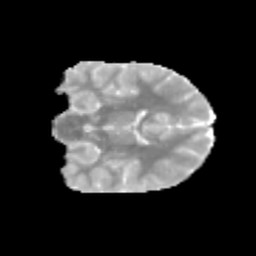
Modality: MD
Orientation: coronal
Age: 11
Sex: male
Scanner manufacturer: siemens
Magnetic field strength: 3 T
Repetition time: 3.8 s
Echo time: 0.07 s